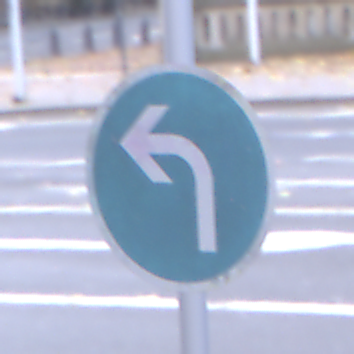
Verkehrszeichen: VorgeschriebeneFahrtrichtungLinks
Umgebung: Outdoor, Urban
Tageszeit: SunriseSunset
Wetter: PartlyCloudy
Licht: Natural
Jahreszeit: NotSpecified
Kontrast: LowContrast